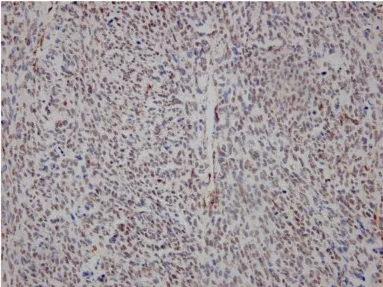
Results of MSCT, macro and microscopy. (D) Hematoxylin and eosin (H&E)-stained slide. The tumor is represented by interwoven bundles of stretched cells with enlarged hyperchromic nuclei, foci of necrosis and hemorrhages. Mitoses are also observed (original magnification x100).
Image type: pathology (h&e)